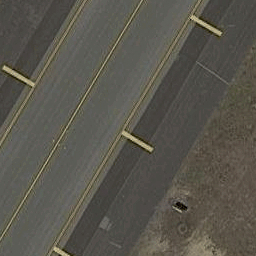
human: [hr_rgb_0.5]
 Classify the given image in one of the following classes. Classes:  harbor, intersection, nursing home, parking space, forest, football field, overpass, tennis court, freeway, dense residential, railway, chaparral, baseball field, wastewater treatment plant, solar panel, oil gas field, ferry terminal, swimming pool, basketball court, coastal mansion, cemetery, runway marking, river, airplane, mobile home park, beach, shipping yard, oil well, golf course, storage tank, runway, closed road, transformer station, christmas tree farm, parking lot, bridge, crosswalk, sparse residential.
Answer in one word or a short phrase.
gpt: runway marking